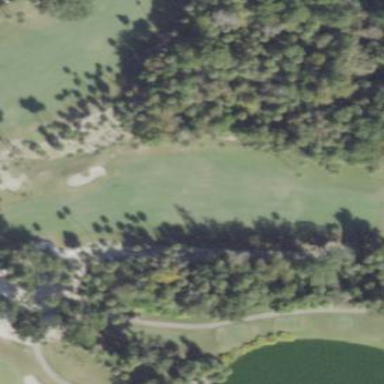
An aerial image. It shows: Golf fairway surrounded by grass.